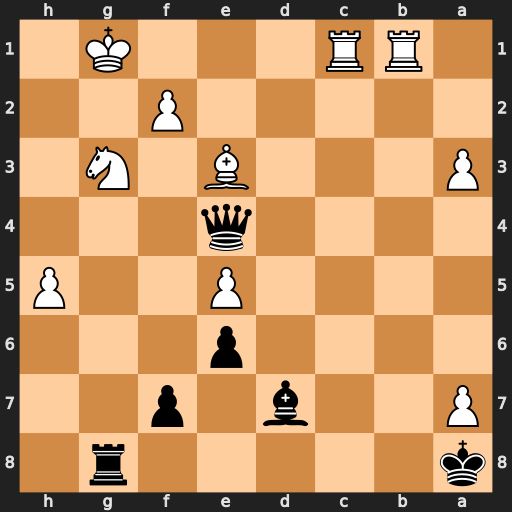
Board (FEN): k5r1/P2b1p2/4p3/4P2P/4q3/P3B1N1/5P2/1RR3K1
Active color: b
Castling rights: -
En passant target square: -
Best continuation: Rxg3+ fxg3 Qxe3+